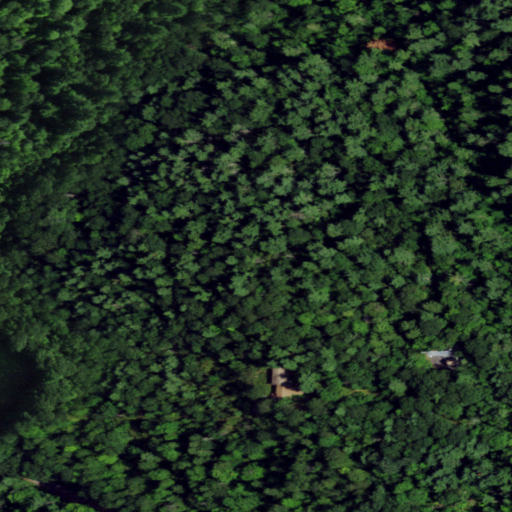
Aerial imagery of mountain in New York named Ainger Hill containing evergreen forest, deciduous forest, mixed forest, open development, and pasture